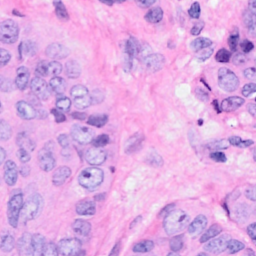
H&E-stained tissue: Breast